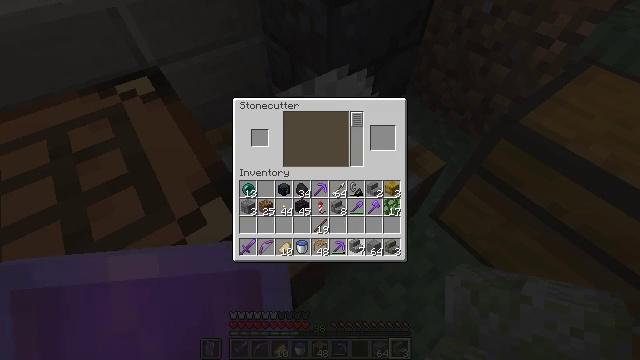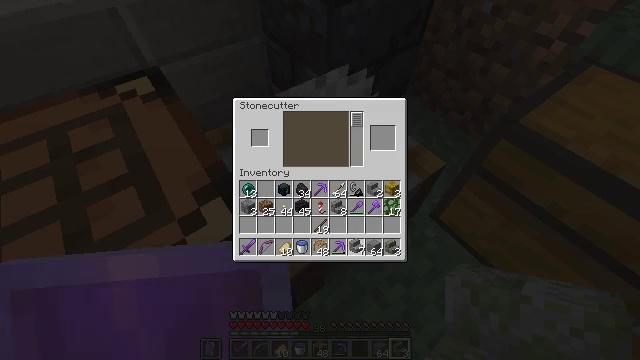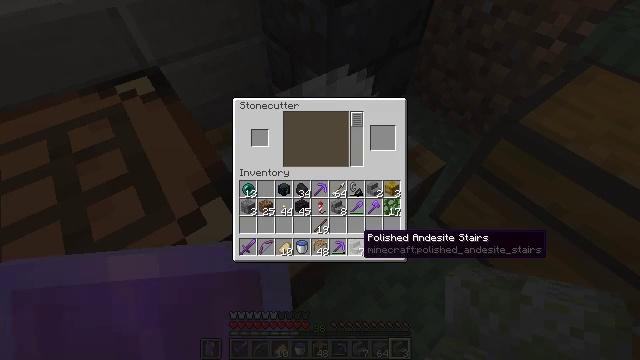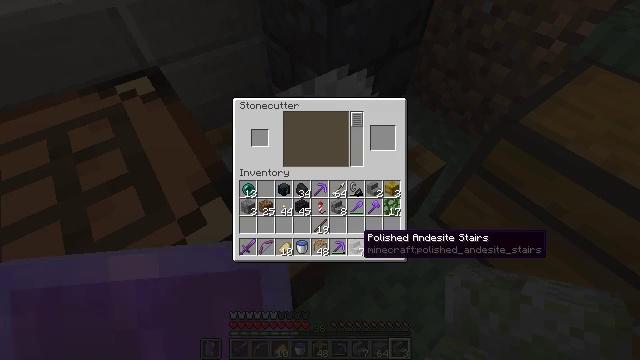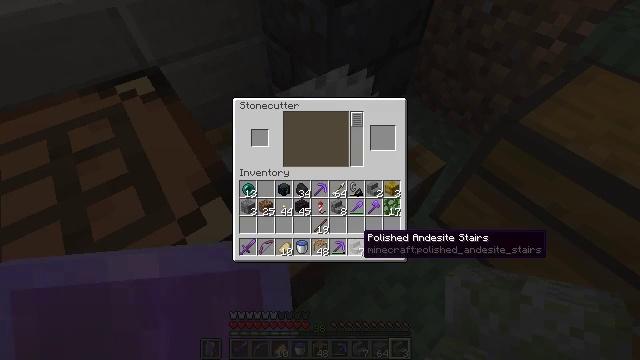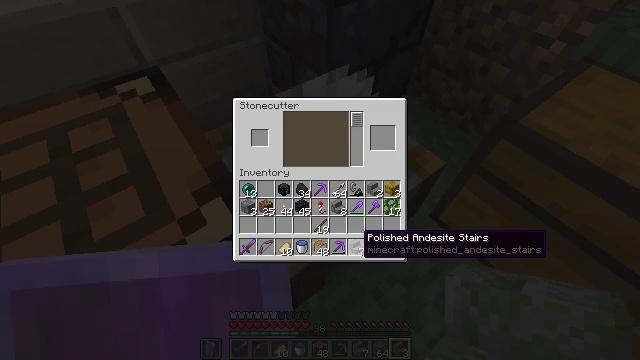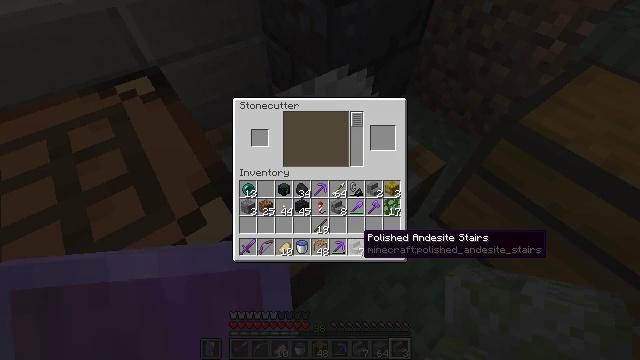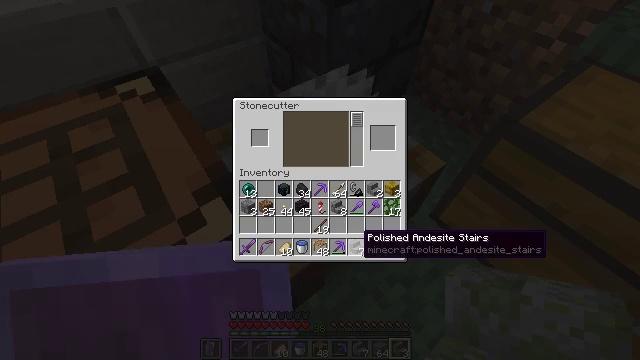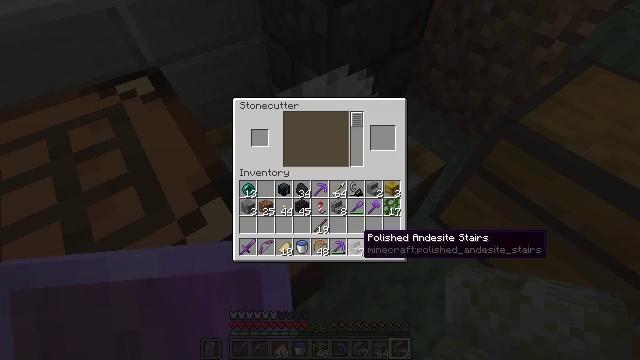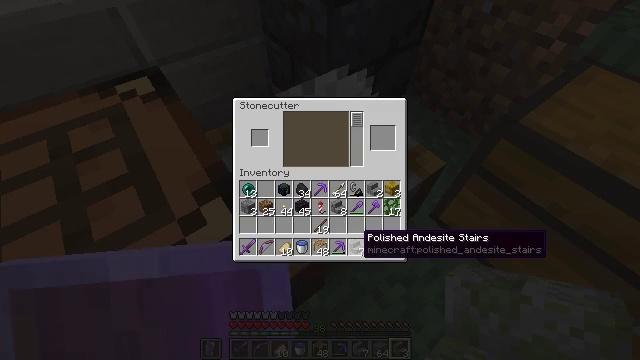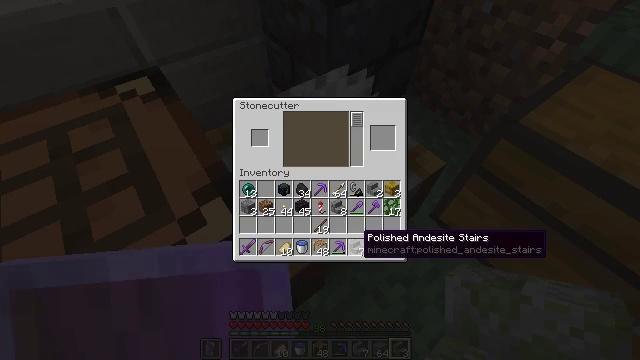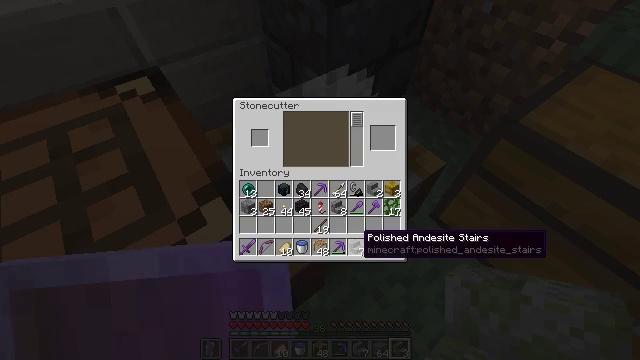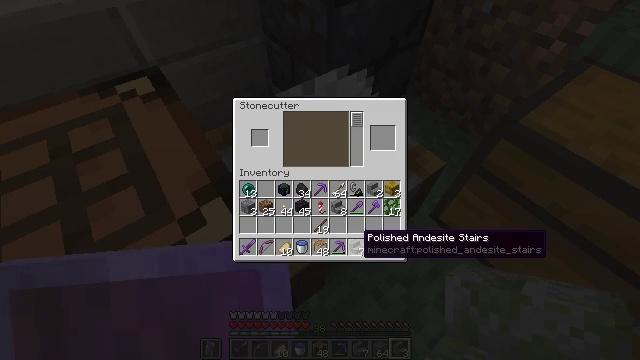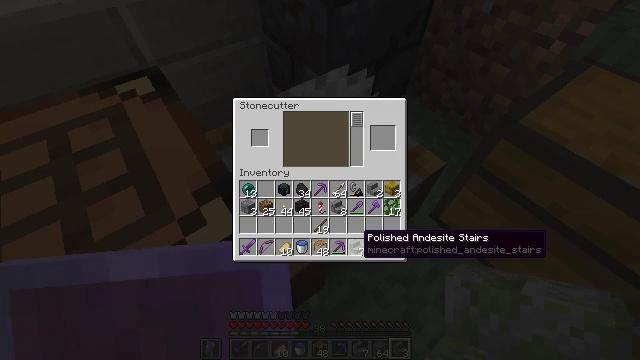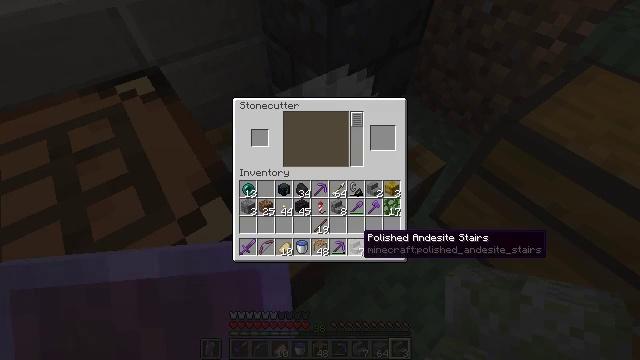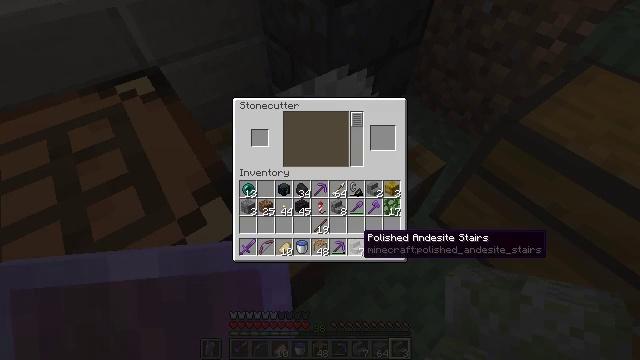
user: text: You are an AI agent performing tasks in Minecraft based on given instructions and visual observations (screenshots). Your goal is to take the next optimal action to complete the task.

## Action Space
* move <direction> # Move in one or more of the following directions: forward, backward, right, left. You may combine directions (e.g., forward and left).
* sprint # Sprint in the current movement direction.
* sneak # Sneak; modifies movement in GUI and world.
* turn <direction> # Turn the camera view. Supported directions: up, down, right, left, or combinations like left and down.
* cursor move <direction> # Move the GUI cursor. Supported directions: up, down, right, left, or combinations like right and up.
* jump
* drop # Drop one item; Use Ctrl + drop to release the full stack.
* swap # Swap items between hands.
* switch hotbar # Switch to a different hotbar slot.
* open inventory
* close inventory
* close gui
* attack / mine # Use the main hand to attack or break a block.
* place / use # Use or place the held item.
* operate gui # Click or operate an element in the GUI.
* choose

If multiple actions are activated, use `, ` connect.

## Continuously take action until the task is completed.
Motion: motion action
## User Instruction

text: Remove the andesite wall from a structure.
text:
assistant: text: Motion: attack / mine
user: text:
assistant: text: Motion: no_op
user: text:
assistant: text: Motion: no_op
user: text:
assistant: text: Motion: no_op
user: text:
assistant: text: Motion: no_op
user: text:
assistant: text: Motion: no_op
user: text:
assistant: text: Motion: no_op
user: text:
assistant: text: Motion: no_op
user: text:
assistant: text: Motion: no_op
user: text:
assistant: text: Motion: no_op
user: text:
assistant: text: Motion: no_op
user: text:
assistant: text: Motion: no_op
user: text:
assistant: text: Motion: no_op
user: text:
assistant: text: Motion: no_op
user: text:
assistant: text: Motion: no_op
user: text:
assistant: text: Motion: no_op
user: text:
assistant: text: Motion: no_op
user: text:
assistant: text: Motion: no_op
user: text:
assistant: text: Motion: no_op
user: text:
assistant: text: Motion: no_op
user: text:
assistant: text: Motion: no_op
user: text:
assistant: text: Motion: no_op
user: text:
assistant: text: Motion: no_op
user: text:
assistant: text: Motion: turn up
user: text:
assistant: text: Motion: turn up
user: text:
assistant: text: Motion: turn up
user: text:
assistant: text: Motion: no_op
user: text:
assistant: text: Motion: no_op
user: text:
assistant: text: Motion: no_op
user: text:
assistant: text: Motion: no_op